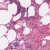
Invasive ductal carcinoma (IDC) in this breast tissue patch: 1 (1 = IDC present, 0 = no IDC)